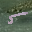
Label: 5